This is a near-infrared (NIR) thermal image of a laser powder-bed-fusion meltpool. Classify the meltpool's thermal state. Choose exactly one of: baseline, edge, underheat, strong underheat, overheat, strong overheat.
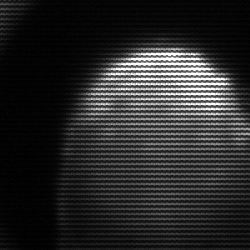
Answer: edge